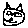
Label: cat